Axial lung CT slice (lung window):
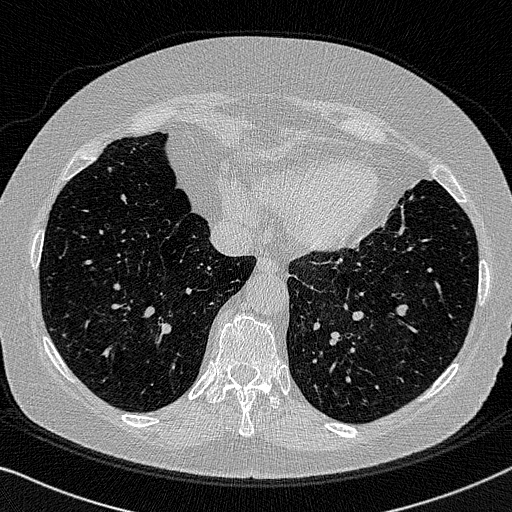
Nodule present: no